Field crop: tomato
Growth stage: 2
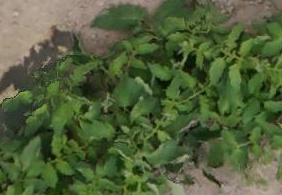
Species: tomato